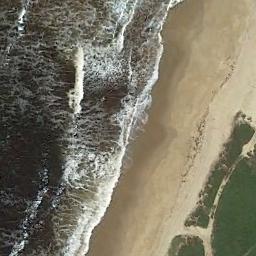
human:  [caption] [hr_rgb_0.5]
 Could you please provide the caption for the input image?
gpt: The beach is composed of dark green seawater and a yellow coast with dense green plants .

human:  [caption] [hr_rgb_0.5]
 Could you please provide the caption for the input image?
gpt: There is a little greenery near the beach .

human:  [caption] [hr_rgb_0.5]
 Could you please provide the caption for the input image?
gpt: The green oceans and a green land and beaches .

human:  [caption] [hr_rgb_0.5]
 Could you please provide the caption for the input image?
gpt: The beach with khaki sand and some gathered green plants on the beach .

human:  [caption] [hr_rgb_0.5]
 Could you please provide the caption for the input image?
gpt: The grass is beside the beach .